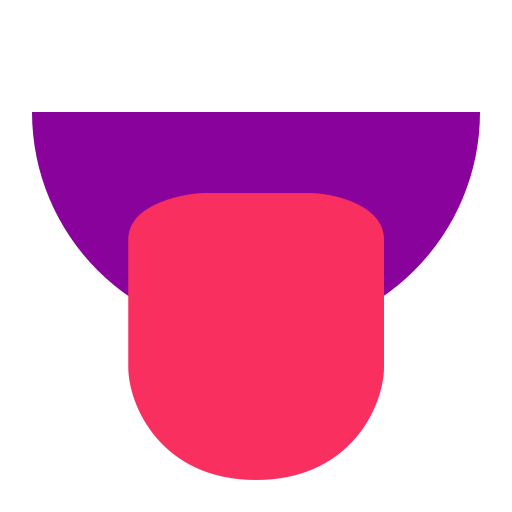
tongue flat